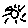
Label: sun